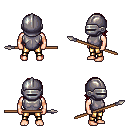
a pixel art fantasy rpg character, male body template, human, light skin, steel chest armor, gold greaves, brunette long bangs hairstyle, metal helm, spear, four views (front, back, left, right), 2x2 character sprite sheet, small pixel art, hard edges, no anti-aliasing